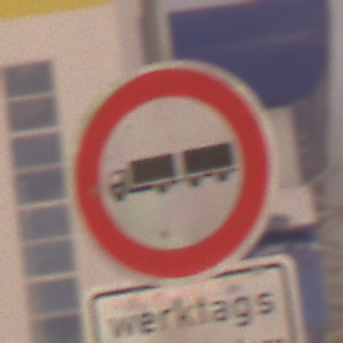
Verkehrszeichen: VerbotLastkraftwagenMitAnhaenger
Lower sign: ZeitangabenMitBeschraenkungAufWochentage7
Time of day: Night
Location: Outdoor (Urban)
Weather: Overcast
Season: Winter
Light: Artificial